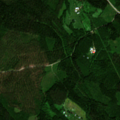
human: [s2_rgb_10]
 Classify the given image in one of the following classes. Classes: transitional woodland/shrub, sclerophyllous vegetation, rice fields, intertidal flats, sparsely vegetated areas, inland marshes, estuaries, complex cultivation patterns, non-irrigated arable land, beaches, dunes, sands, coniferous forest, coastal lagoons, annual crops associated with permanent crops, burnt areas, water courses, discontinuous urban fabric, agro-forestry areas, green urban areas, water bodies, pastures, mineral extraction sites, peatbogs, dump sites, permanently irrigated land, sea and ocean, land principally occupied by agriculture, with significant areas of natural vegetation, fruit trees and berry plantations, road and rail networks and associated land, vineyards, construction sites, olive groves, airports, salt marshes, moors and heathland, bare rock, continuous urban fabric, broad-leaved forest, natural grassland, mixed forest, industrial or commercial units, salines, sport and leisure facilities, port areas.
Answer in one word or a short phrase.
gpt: coniferous forest, mixed forest, transitional woodland/shrub